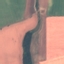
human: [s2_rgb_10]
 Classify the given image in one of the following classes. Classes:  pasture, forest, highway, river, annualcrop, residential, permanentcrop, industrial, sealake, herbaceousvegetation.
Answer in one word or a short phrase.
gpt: AnnualCrop